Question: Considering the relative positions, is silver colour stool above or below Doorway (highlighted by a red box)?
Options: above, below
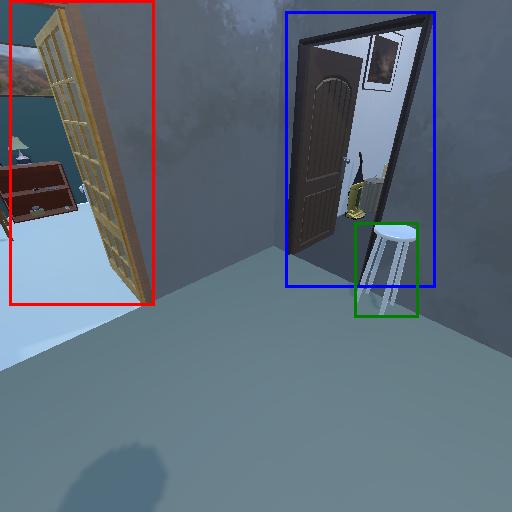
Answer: above